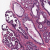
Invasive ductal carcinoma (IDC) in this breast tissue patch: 0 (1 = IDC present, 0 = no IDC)